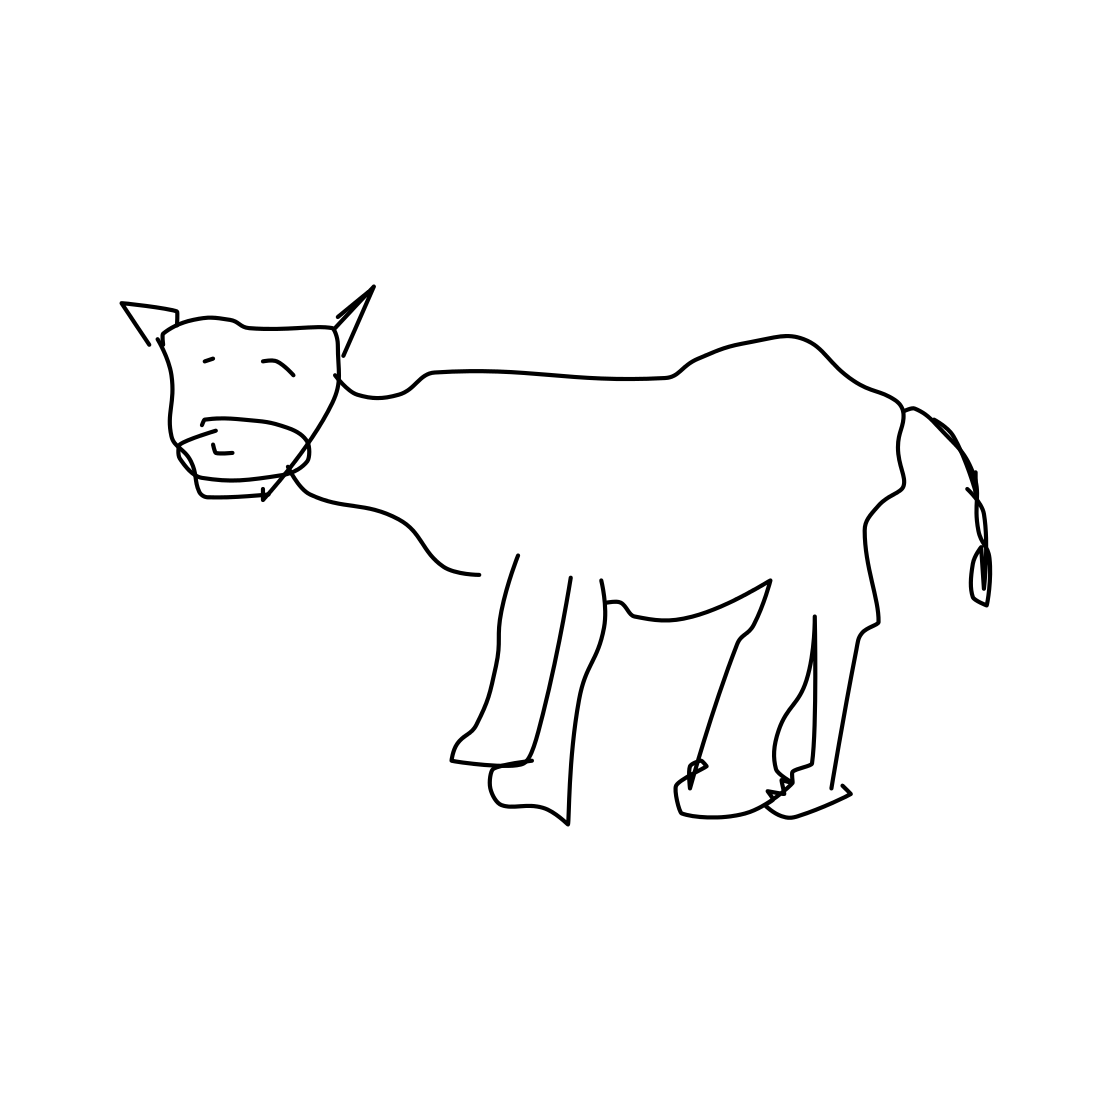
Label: cow